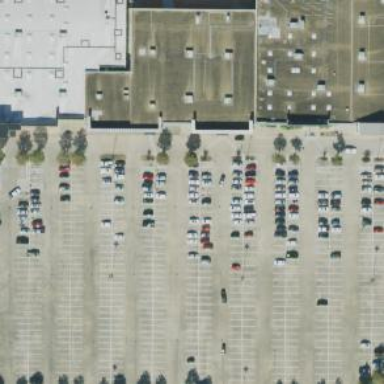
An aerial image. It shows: Parking space is available.